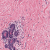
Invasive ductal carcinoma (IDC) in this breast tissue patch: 0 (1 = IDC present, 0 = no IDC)